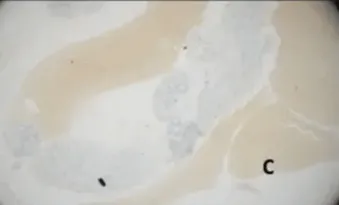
Immunohistochemistry of the lesion. Immunohistochemistry showed the lesion to be DOG1 positive, moderately CD117 (c-kit)+, and SMA+. D33 (confirming that this is not a smooth muscle tumour) and S-100 were negative (confirming that this is not of neural origin). DOG1 positivity confirms gastrointestinal stromal tumour (GIST). CD117 presence adds certainty and dictates possible treatment options. SMA may have seen some GISTs too. C: D33 negative.
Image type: pathology (immunostaining)